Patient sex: M
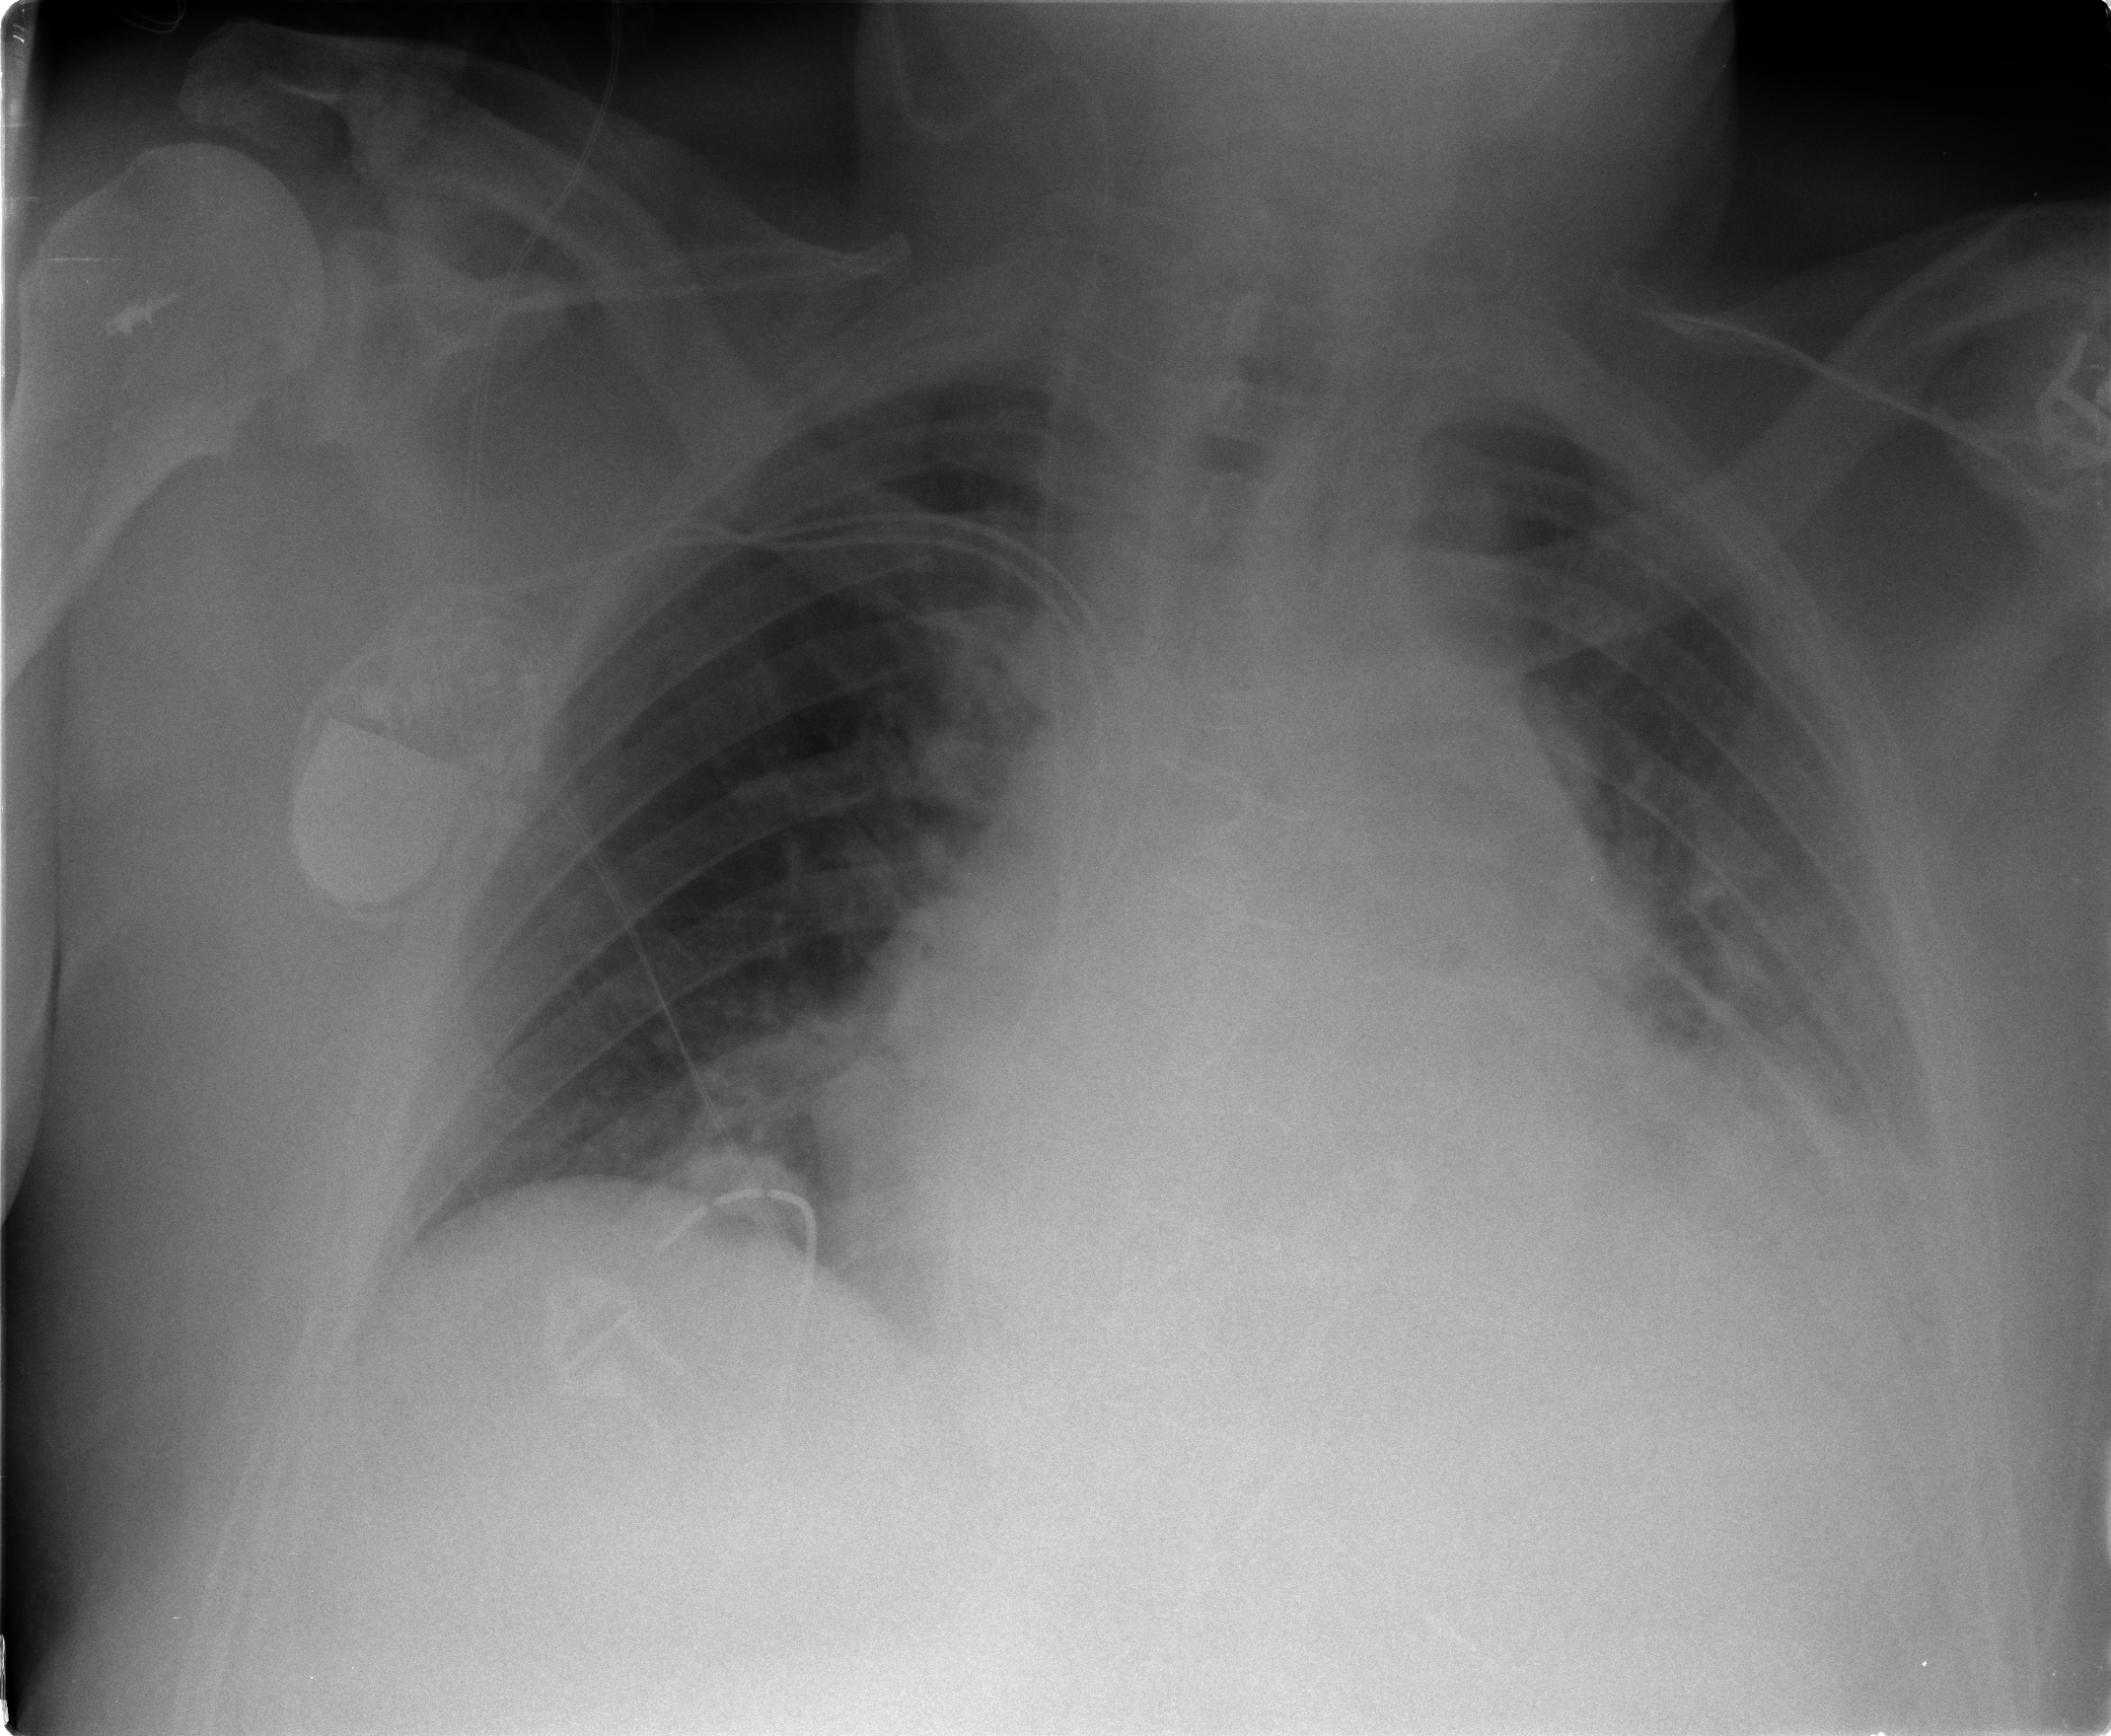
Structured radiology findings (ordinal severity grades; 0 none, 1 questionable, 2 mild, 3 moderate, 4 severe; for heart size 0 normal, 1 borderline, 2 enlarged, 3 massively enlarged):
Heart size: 1
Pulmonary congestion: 0
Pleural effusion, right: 0
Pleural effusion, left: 2
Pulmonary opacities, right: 0
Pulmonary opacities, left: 2
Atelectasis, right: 2
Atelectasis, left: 2